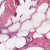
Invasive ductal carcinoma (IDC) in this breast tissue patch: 0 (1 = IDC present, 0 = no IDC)